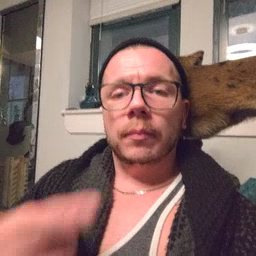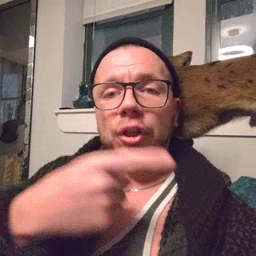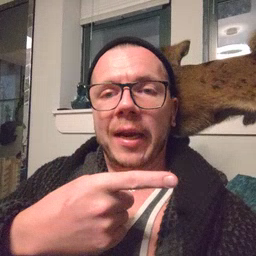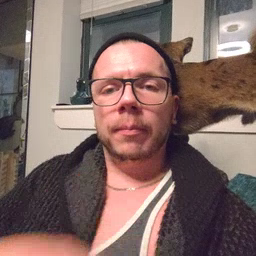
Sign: hesheit